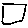
Label: square